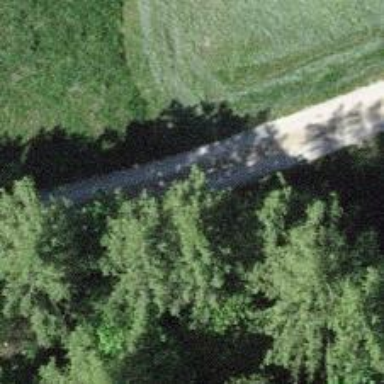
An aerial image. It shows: Gravel track with grade2 quality.